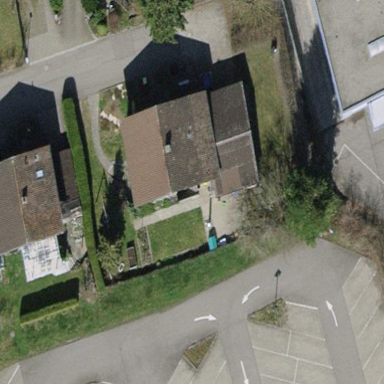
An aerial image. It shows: Detached building with gabled roof.